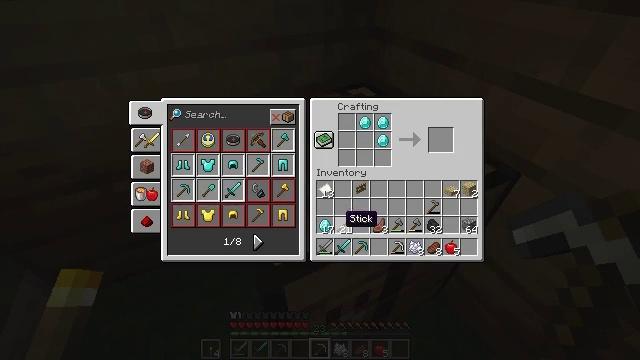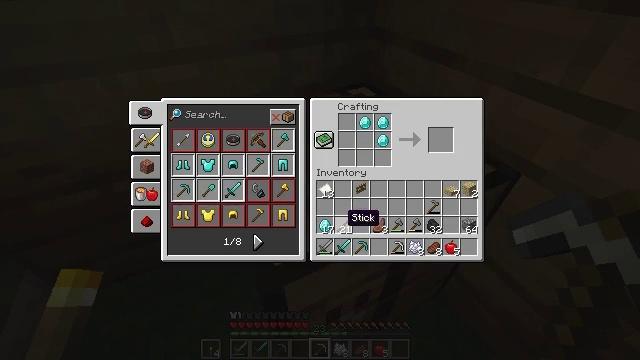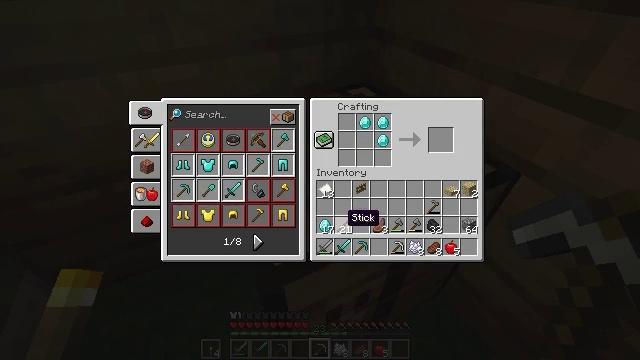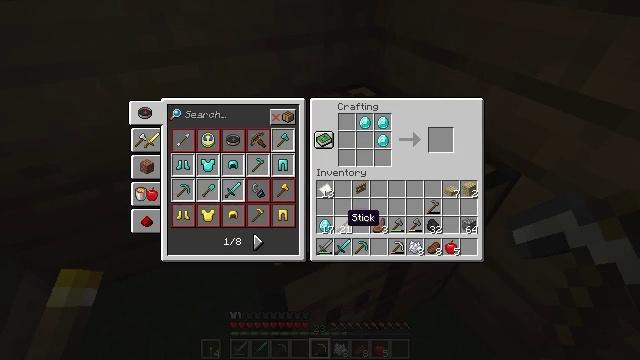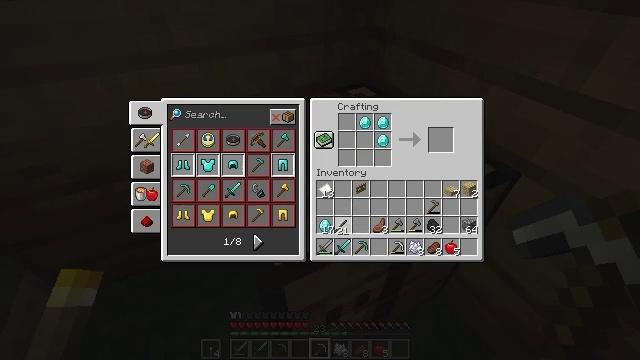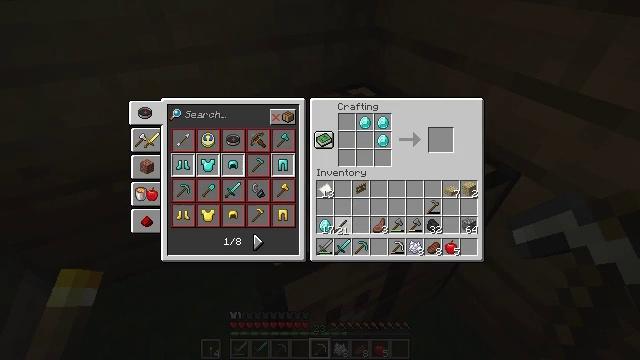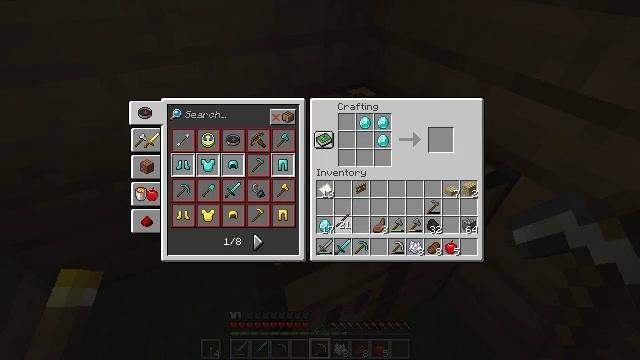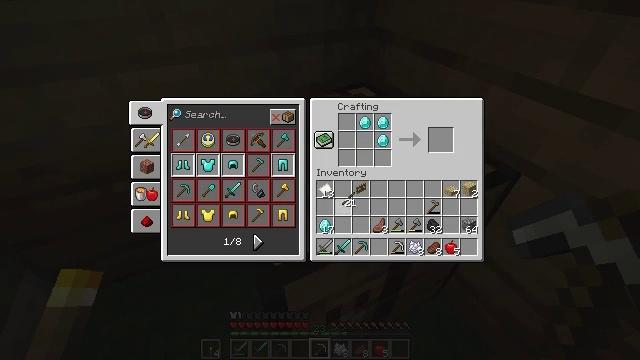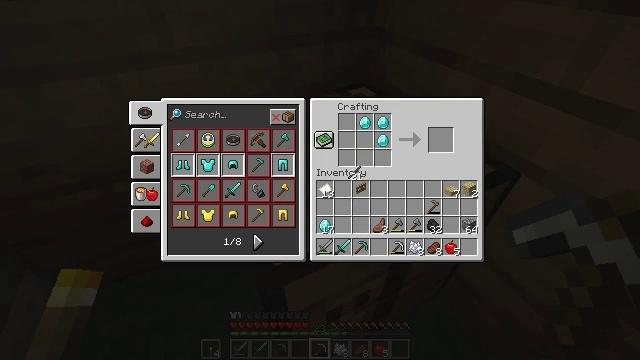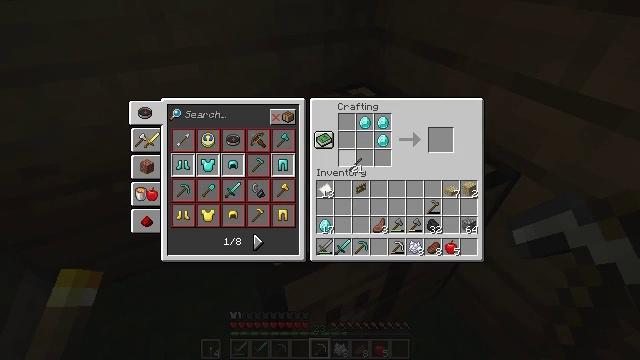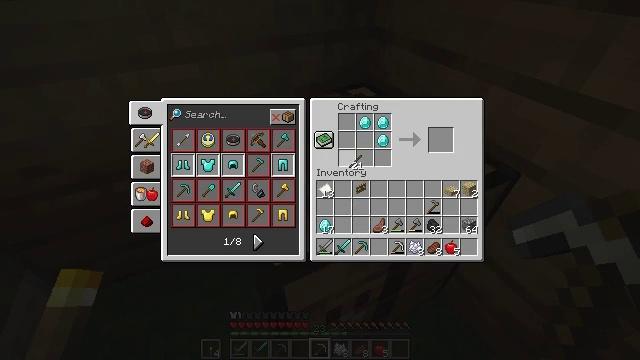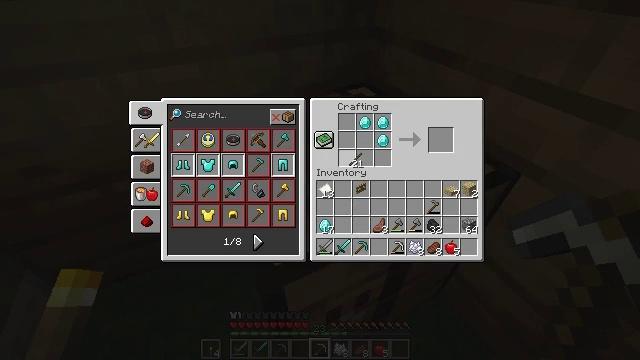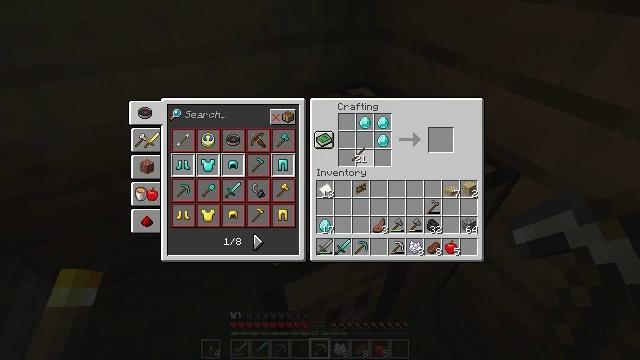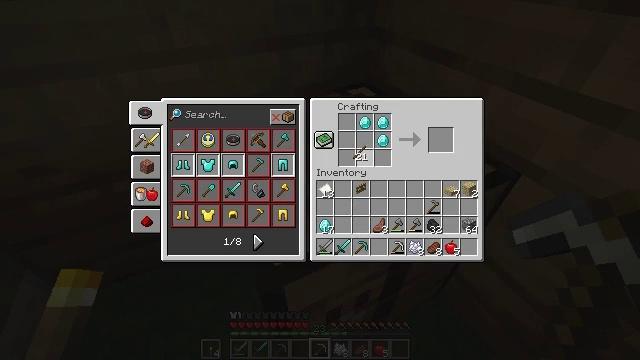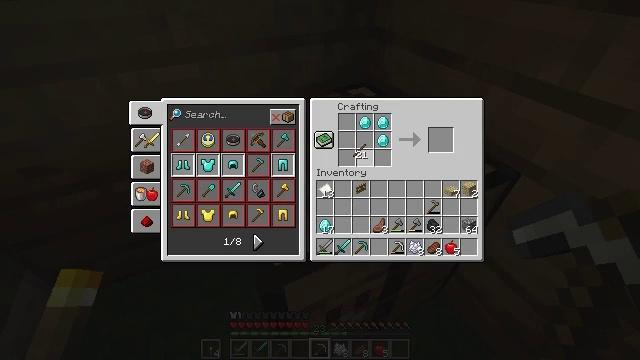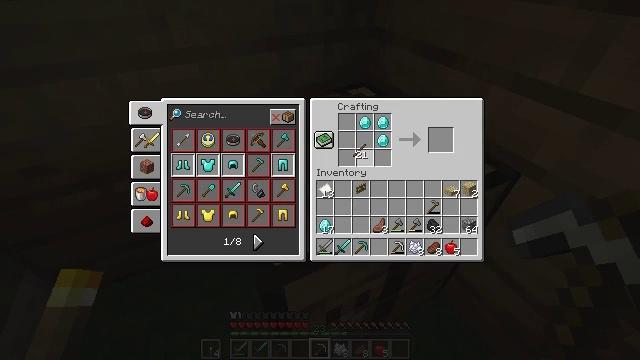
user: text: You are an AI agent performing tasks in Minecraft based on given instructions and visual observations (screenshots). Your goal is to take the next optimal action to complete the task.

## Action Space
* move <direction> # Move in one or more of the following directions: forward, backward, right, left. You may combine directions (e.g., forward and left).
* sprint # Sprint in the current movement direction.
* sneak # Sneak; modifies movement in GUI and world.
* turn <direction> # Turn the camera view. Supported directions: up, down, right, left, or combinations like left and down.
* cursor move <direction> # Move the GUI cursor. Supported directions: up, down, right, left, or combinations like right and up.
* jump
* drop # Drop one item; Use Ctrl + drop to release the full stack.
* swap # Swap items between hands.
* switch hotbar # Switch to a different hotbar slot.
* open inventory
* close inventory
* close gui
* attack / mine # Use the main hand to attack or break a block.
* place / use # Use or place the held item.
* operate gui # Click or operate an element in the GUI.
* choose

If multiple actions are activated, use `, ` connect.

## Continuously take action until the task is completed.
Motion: motion action
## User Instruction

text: Craft the diamond axe using sticks and diamonds.
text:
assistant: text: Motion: no_op
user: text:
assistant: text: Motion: no_op
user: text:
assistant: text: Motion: no_op
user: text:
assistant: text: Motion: operate gui
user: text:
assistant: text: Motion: operate gui
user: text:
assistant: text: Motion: no_op
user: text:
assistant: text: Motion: cursor move up
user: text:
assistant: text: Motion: cursor move up
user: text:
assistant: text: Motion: cursor move up
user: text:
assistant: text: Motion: no_op
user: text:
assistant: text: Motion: no_op
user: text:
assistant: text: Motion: no_op
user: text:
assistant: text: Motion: no_op
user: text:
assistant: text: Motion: no_op
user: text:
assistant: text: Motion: no_op
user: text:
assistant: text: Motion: no_op
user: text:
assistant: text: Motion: no_op
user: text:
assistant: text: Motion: no_op
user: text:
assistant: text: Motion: no_op
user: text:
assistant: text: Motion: no_op
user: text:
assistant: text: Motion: no_op
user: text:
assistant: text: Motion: no_op
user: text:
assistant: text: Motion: no_op
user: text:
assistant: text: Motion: choose
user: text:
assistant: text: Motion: choose
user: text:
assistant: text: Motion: choose
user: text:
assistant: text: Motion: choose
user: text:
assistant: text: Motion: choose
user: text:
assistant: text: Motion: choose
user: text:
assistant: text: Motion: choose